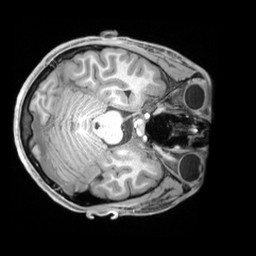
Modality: T1w
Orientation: axial
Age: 20
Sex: male
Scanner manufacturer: siemens
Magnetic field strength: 3 T
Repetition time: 2.2 s
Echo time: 0.00218 s